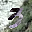
Label: 3